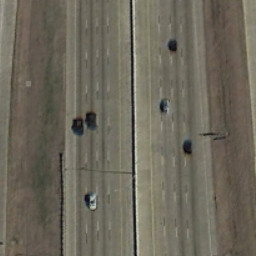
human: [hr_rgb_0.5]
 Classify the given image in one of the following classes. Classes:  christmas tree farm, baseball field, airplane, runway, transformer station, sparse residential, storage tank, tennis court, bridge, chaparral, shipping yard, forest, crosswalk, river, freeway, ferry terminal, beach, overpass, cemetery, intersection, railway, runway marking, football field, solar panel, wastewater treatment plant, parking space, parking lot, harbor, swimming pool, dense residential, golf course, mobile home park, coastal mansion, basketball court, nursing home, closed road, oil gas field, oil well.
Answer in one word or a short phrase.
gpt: freeway